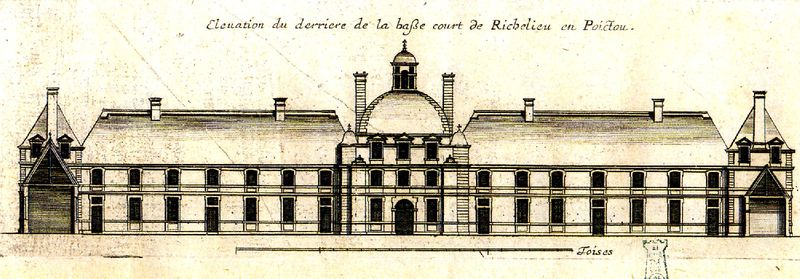
Titel: Le Chateau & La Cité Idéale Richelieu
Standort: Tour de Mosson (EU - F)
Schlagwörter: fenster, schwarz, zeichnung, dach, gebäude, haus, kamin, kamine, turm, dächer, kuppel, tor, palast, gauben, stich, entwurf, portal, gaube, plan, mittelteil, bauplan